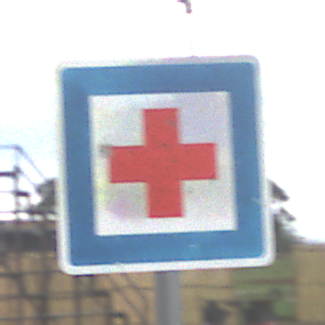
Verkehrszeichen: ErsteHilfe
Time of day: MorningAfternoon
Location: Outdoor (RoadRail)
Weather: PartlyCloudy
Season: NotSpecified
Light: Natural